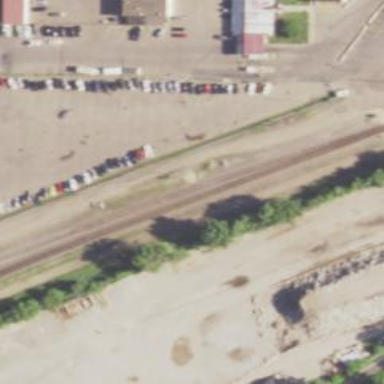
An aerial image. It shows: Railway signal.